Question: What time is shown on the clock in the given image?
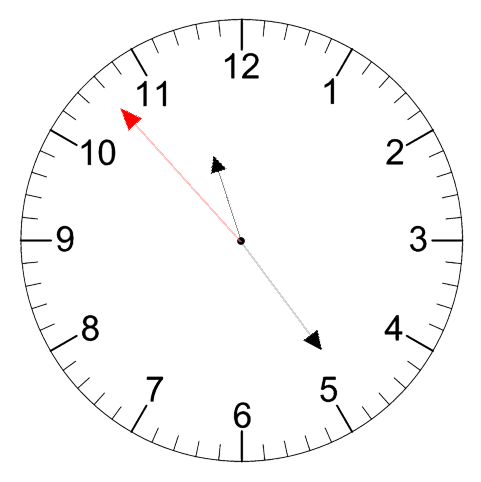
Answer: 11:23:53